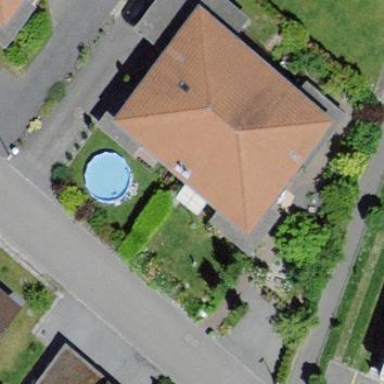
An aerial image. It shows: Terrace building with hipped roof.